Question: Can anyone help me out in adding a workspace(Contains shared projects), These shared projects are used in different projects or workspaces as project reference,We have a option to add the workspace in working folders tab in BD(Build Definition),But when i add this workspace there are many BD which use this, when we try to checkin the shared workspace then it list all the BD's in which we have the shared workspace, so for this reason i want to add the workspace dynamically in the workflow.

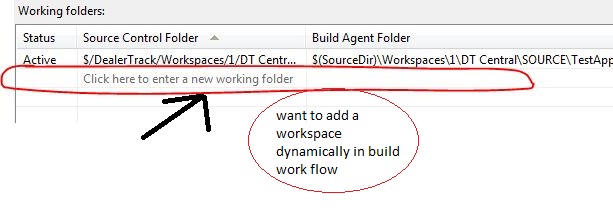
Answer: In your build workflow there is already a workspace object which you can use. It is of type WorkSpace <URL>. You would then the already present workspace object and call CreateMapping on it passing it the WorkingFolder object you created. After that, to get the code just call Get on the workspace object.
I assume you are trying to get around the Gated Checkin's limitation although it would also work for limiting CI Builds, this is an interesting approach please let us know how it works. Pretty cool idea.
<URL>